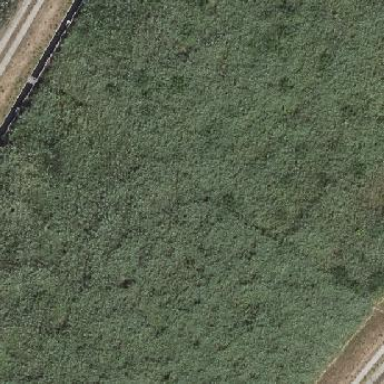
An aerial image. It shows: Wetland area characterized by wet meadow.